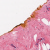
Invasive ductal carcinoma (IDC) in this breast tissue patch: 0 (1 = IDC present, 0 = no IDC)